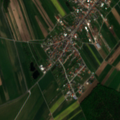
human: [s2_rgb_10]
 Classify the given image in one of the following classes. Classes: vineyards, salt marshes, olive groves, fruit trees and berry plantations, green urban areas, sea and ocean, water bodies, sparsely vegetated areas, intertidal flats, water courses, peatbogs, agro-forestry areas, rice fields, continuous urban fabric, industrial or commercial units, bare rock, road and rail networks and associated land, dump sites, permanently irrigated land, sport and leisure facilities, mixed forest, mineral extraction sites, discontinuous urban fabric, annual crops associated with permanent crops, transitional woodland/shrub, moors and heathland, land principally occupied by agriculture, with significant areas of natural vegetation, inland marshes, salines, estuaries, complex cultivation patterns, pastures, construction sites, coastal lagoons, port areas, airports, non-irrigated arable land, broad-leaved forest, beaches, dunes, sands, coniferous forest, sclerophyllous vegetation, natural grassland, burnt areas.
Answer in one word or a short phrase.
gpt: discontinuous urban fabric, non-irrigated arable land, coniferous forest, mixed forest